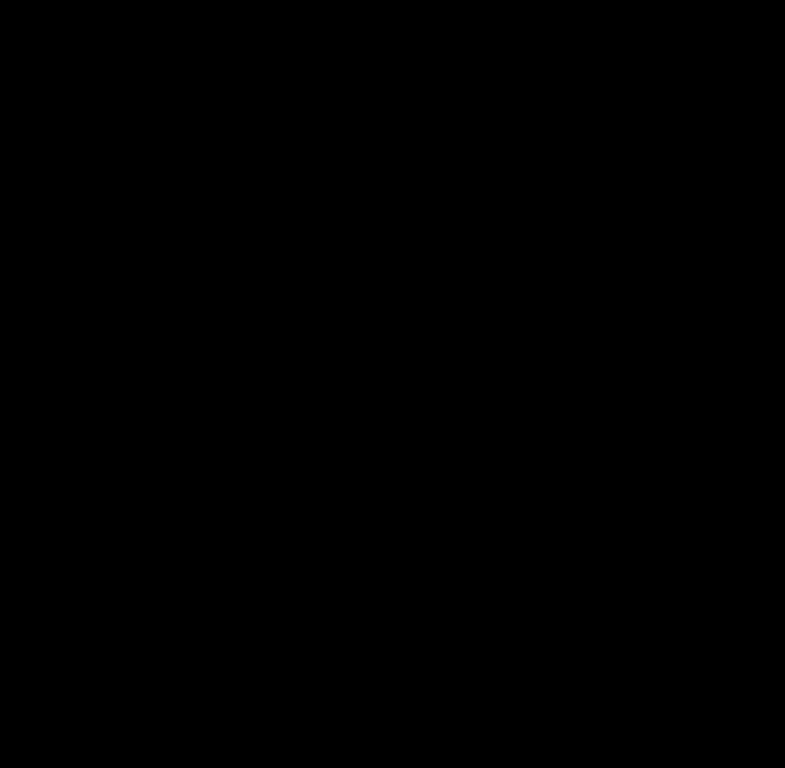
The low quality, mono recording features reverberant wooden toms, played after long silence, which makes it weird.